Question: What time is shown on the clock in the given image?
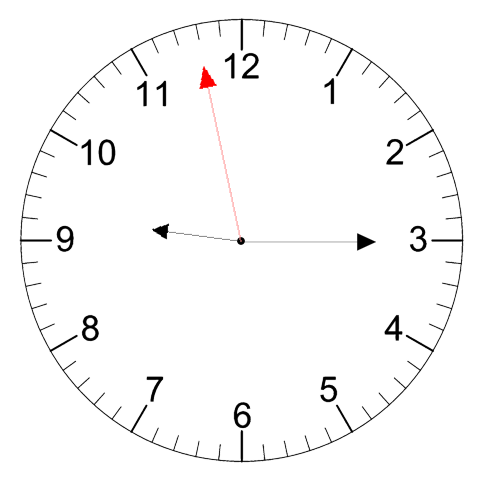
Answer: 09:14:58